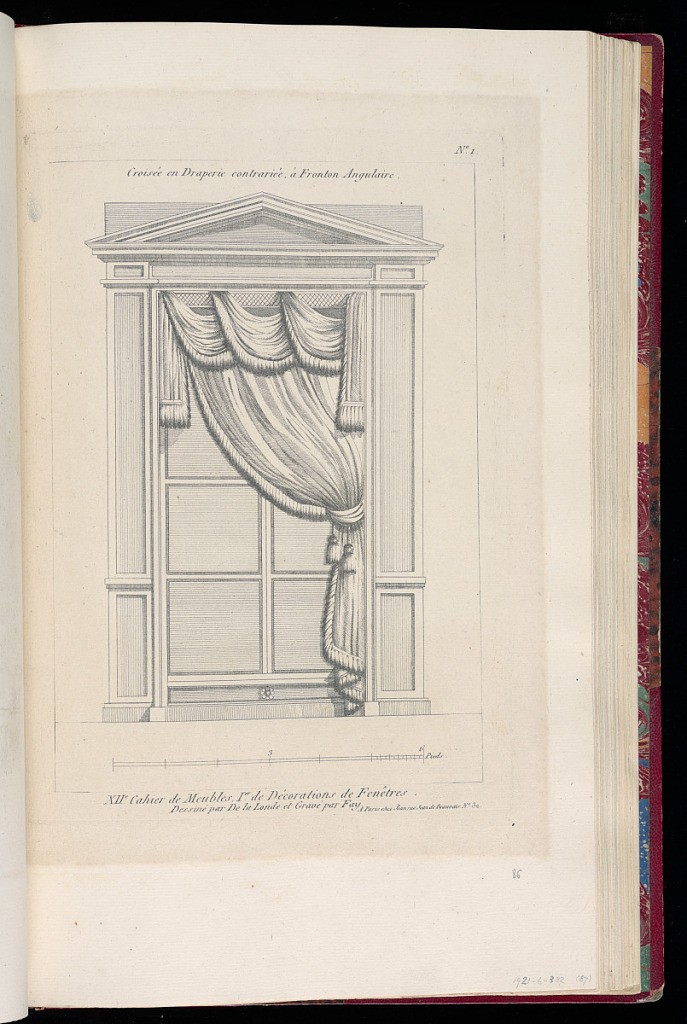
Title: Croisée en Draperie contrarié à Fronton angulaire
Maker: Richard de Lalonde, French, active 1780–96
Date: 1780-1789
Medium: Etching on off-white laid paper
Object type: Print
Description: Design for a window drapery pulled to the side with tassels. The plate is numbered.